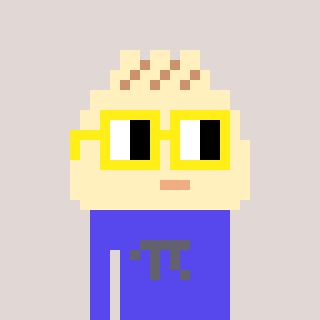
a pixel art character with square yellow glasses, a porkbao-shaped head and a computerblue-colored body on a warm background